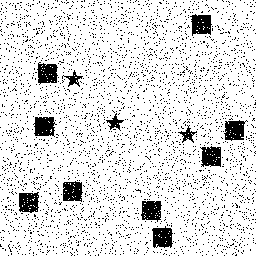
Squares: 9
Triangles: 0
Stars: 3
Total shapes: 12